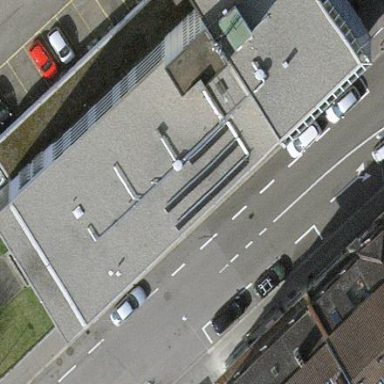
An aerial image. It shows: Silver-colored apartment building with flat roof.